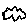
Label: cloud